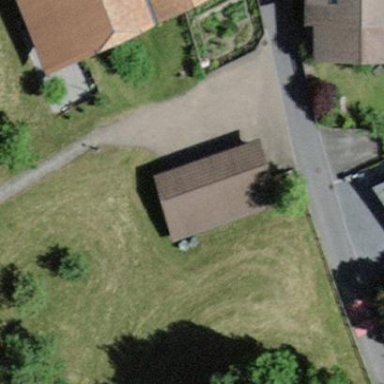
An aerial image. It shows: Garage building.